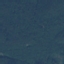
Land use / land cover: Forest